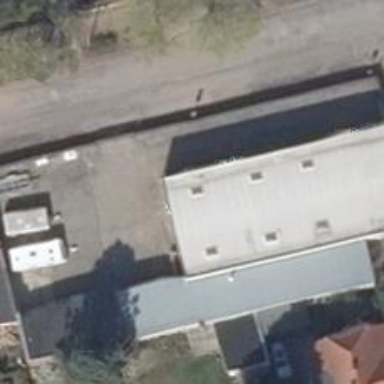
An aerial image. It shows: Car repair shop.